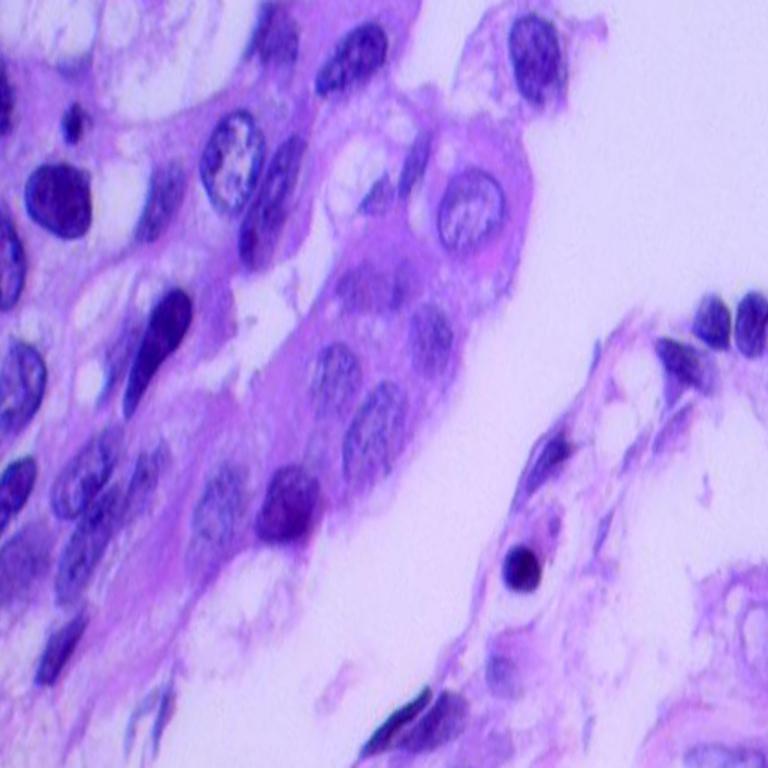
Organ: lung
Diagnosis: adenocarcinomas